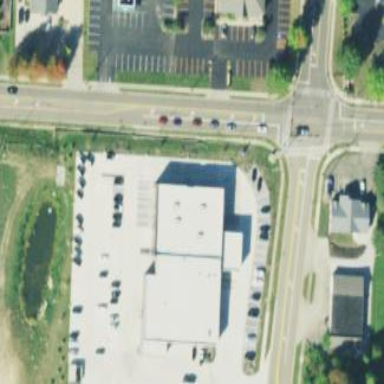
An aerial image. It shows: Car shop building.